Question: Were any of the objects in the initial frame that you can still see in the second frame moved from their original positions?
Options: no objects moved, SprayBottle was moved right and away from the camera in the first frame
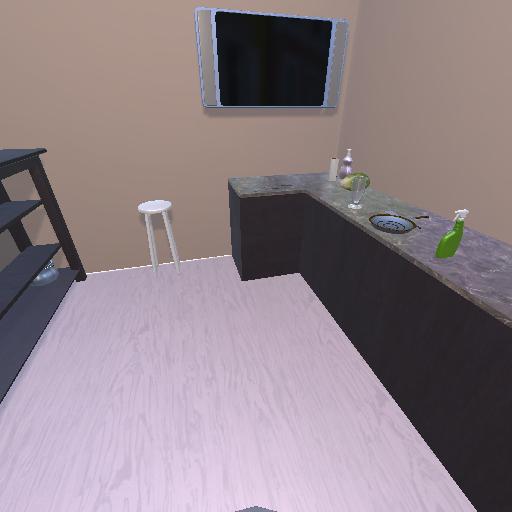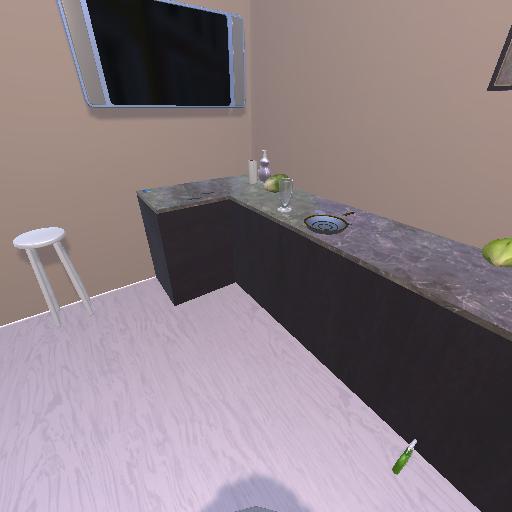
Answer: no objects moved